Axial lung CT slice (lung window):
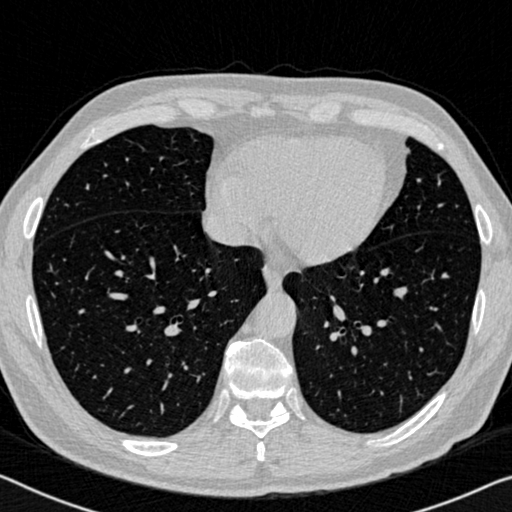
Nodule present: no